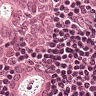
Metastatic tissue present: yes